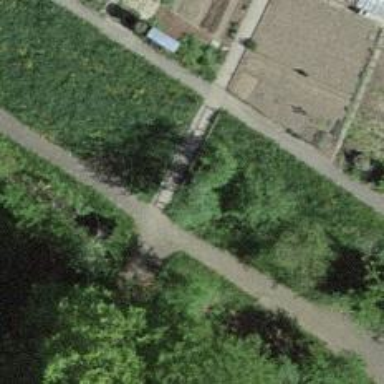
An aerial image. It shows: Road with steps.